Question: I need to add a macro to a visual studio project so that i could use this macro to set properties of the project.

e.g. I could replace 192.168.1.50 to a macro naming $(RemoteComputer).
Could I do this?
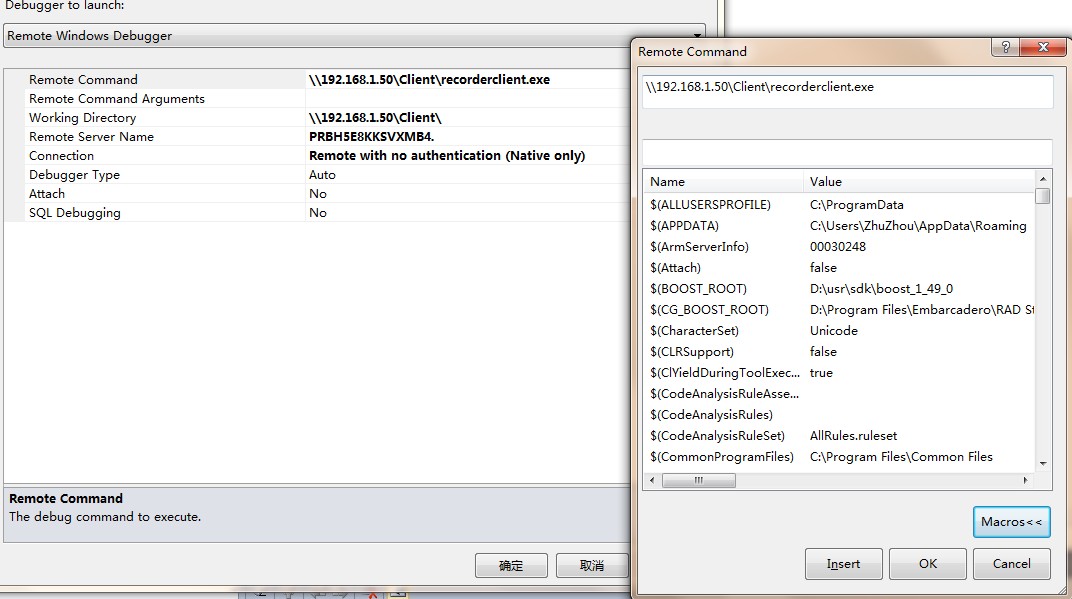
Answer: Two options:
1. Make it an environment variable like PATH or APPDATA (My Computer->Properties->Advanced->Environment Variables). Note that you need to restart MSVC or it will not find the new environment variables.
2. If you want the setting only for a single project, then open the .vcxproj file and go to Project/PropertyGroup[Label="Globals"]. Add a new tag here, e.g. FooBar and it will appear as a $-macro in the studio-settings for that project.